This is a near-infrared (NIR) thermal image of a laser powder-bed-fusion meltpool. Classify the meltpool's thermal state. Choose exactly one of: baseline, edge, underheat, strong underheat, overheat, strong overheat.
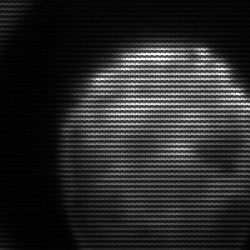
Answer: edge